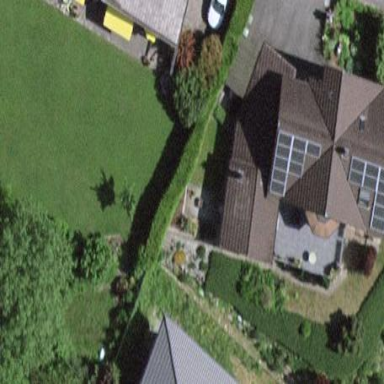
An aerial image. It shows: Detached building.